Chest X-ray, PA view. Patient: 53 years old, sex F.
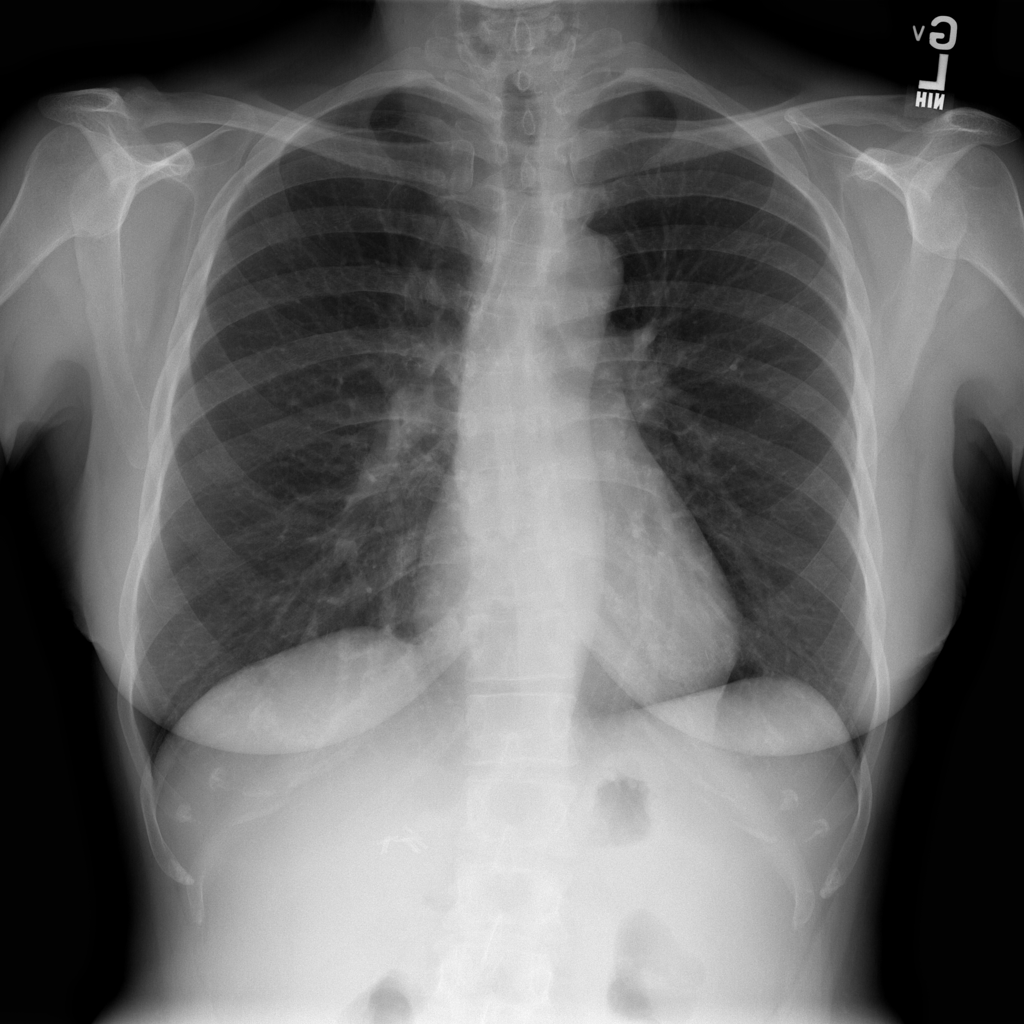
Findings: No Finding